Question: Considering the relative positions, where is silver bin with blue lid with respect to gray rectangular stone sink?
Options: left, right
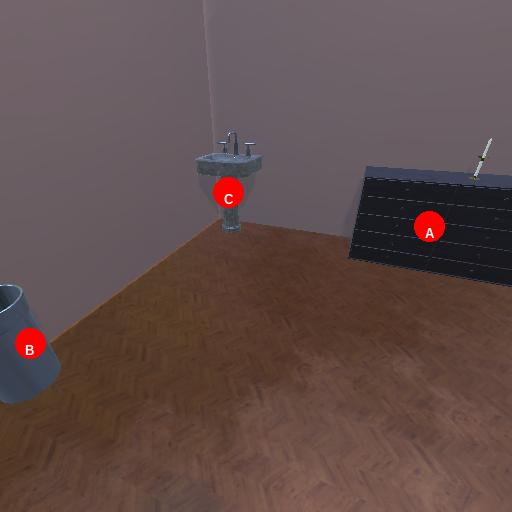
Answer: left